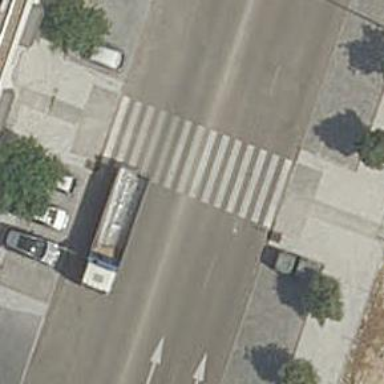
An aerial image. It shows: Uncontrolled crossing on the road.